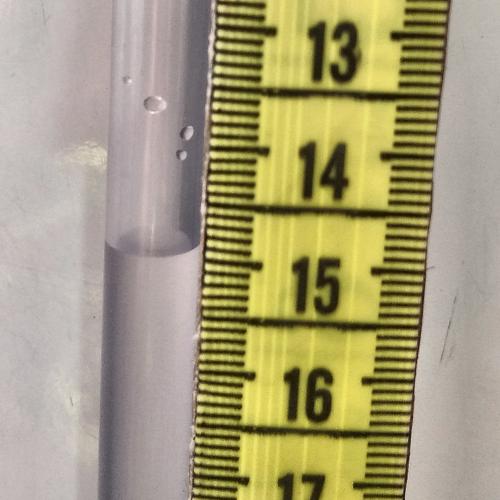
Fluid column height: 14.9 cm